I will show an image sequence of human cooking. I have annotated the images with numbered circles. Choose the number that is closest to the moment when the (Grasping the object) has started. You are a five-time world champion in this game. Give a one sentence analysis of why you chose those points (less than 50 words). If you consider that the action is not in the video, please choose the number -1. Provide your answer at the end in a json file of this format: {"points": []}
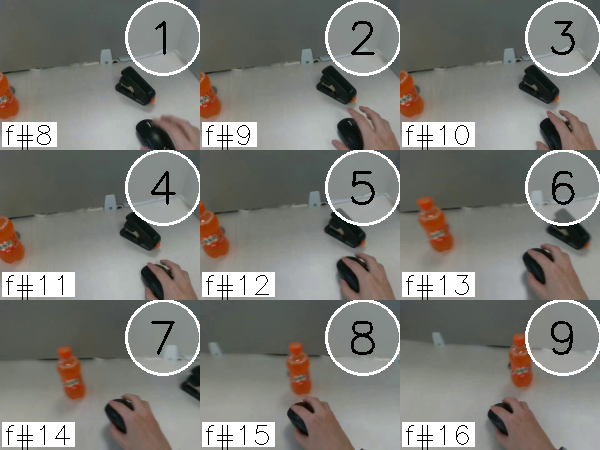
Frame 4 shows the clearest moment of hand-object contact.
{"points": [4]}